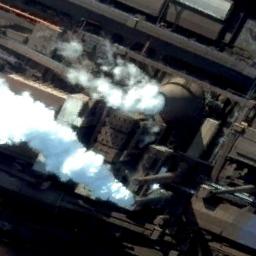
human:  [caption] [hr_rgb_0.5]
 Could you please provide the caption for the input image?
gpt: Many buildings are near the thermal power station .

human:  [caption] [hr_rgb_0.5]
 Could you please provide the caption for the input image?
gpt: In the thermal power plant there are buildings and machinery, Three chimneys and a cooling tower that is steaming .

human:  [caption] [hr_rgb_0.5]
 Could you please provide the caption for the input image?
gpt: Two thermal power stations are gushing smoke .

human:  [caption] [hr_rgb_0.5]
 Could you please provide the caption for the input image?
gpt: The thermal power station is next to some buildings with white mist above .

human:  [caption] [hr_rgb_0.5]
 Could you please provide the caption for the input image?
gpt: There are many buildings and several chimneys on the thermal power station .